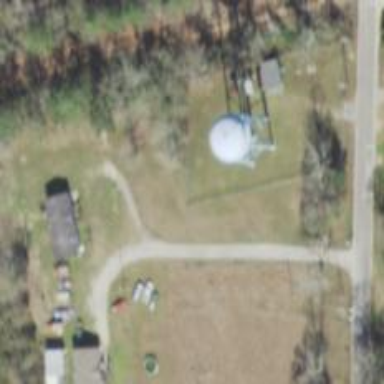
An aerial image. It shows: Water tower that is man-made.